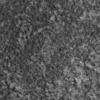
Label: not_dusty